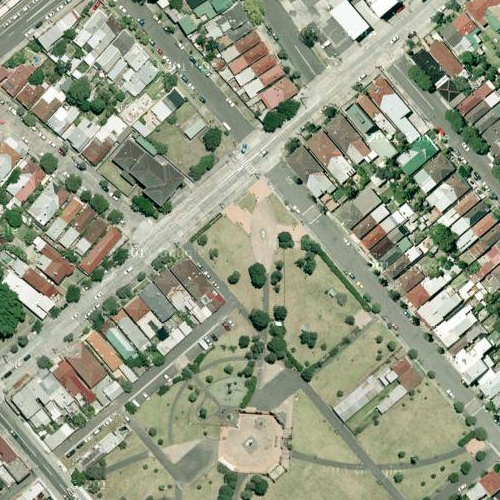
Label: sydney